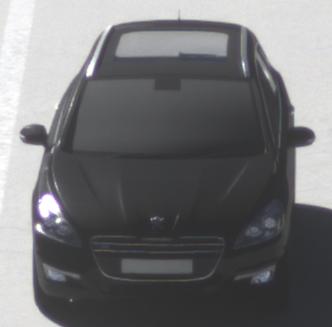
Make: Peugeot
Model: 508 SW 120 VTi
Detailed model: 508 (I) SW
Model produced from: 2011/03
Model produced until: 2014/05
Doors: 5
Color: black
Road condition: dry road
Daytime: morning or afternoon
Contrast: high contrast